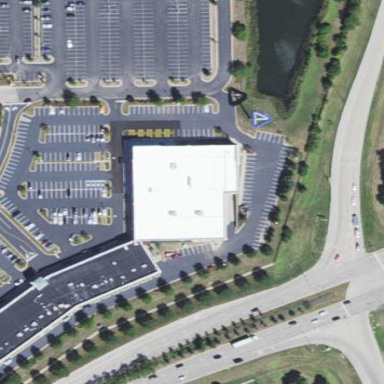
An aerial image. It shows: Retail building.